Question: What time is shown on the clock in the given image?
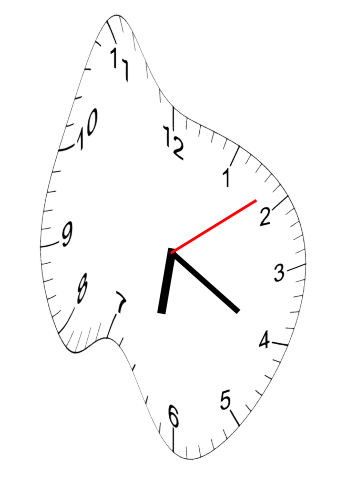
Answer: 06:20:09